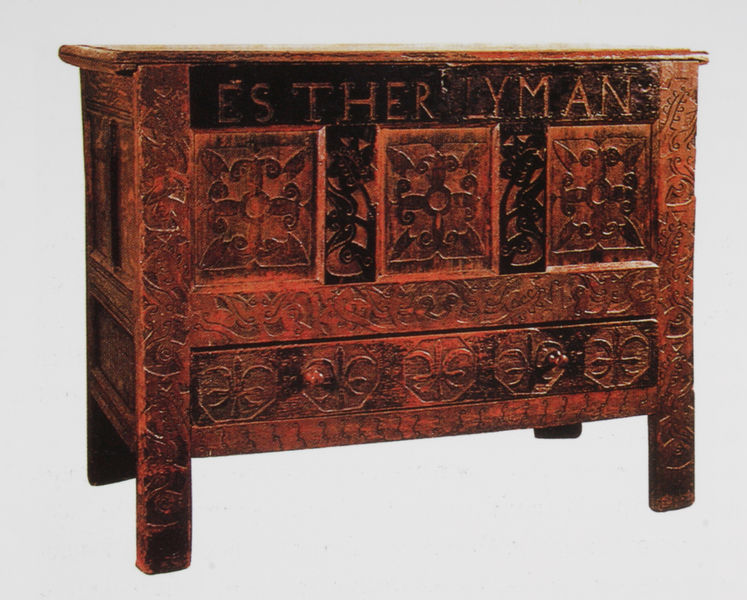
Titel: Die Esther Lyman Truhe
Künstler: Erastus Banks
Institution: Privatsammlung
Schlagwörter: blätter, dunkel, weiß, blumen, braun, frau, holz, kleider, schmuck, schwarz, tisch, blüten, rot, muster, ornament, alt, möbel, felder, pflanzen, knopf, renaissance, rund, ranken, beine, relief, füße, schrift, kommode, schrank, schwer, flächen, inschrift, streng, floral, gerade, ornamente, verzierung, bett, schlafzimmer, schublade, lack, platte, knöpfe, bemalt, foto, fotografie, rechtecke, name, griff, rit, truhe, deckel, eckig, kreuz, oberfläche, schlicht, text, buchstaben, kiste, lilie, gravur, namen, einlegearbeit, intarsien, schnitzerei, kasten, photo, verziert, quadrate, wappen, griffe, schnörkel, kreuze, sarg, rotbraun, mittelalter, rechteckig, rötlich, eiche, viereckig, kasetten, kassetten, schatulle, lilien, bänder, ornamentik, mahagonie, geometrie, kästchen, pflanzenornamentik, verzierungen, kirschbaum, lade, nussbaum, geschnitzt, schnitzereien, eine, symbole, motive, kasette, hplz, gebeizt, mächtig, cassone, irisch, täfelung, holzkiste, hloz, tropenholz, esther, schubfach, betttruhe, es therlyman, lyman, reichlich, ther, yman, duntel, hyman, burbonenlilie